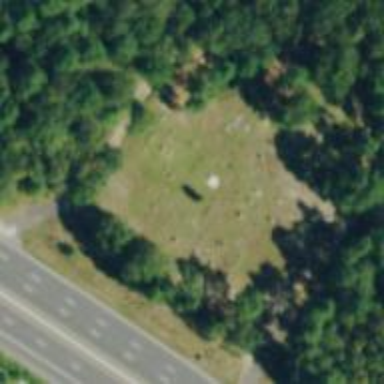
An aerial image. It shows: Cemetery.